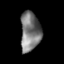
Tissue: skin
Cell type: Epithelial cells
Senescence score: 0.2459
Nuclear area (px): 770
Mean DAPI intensity: 121.961